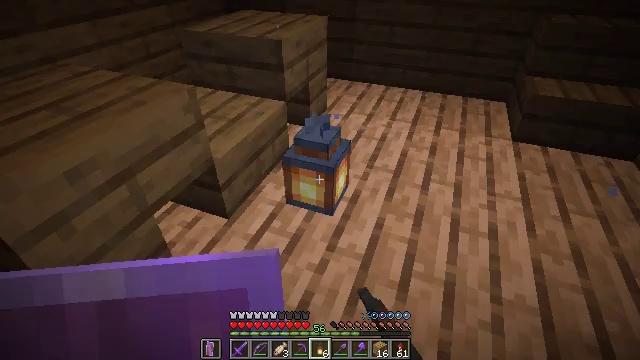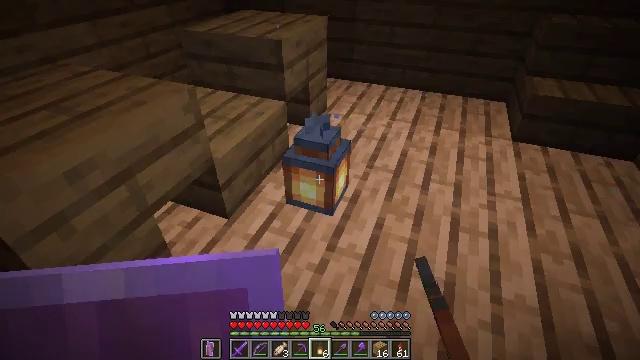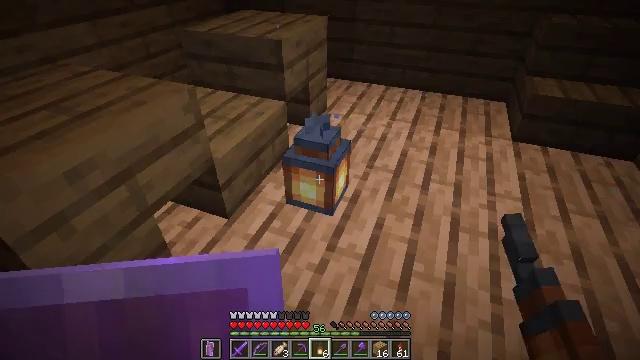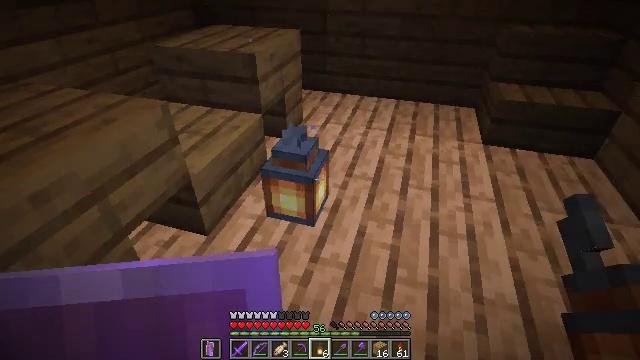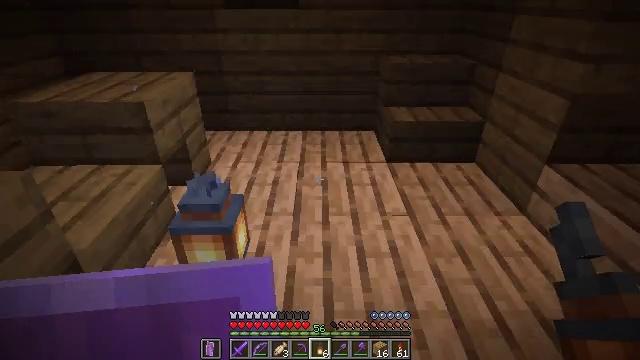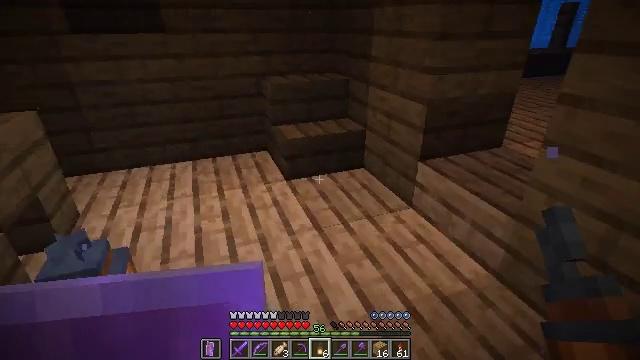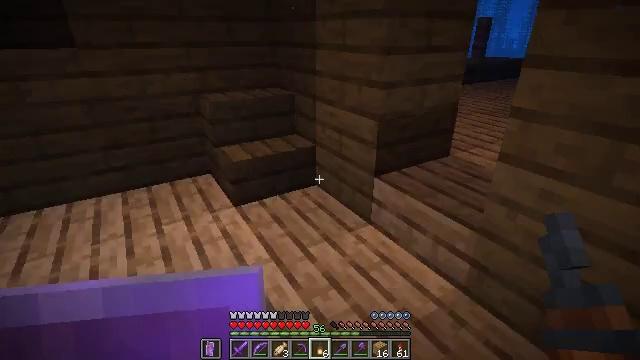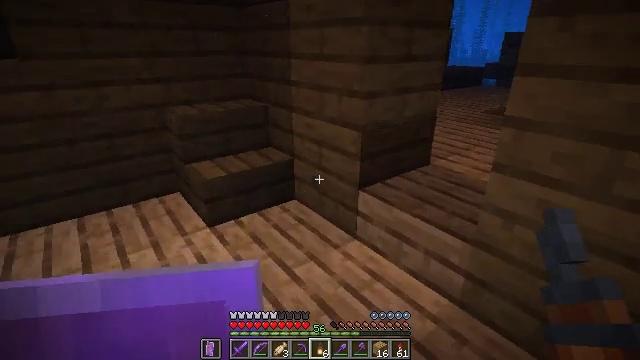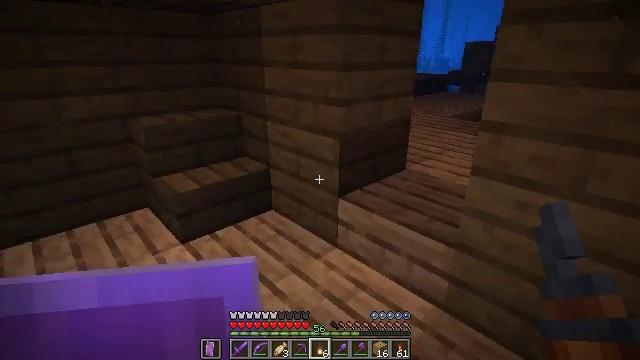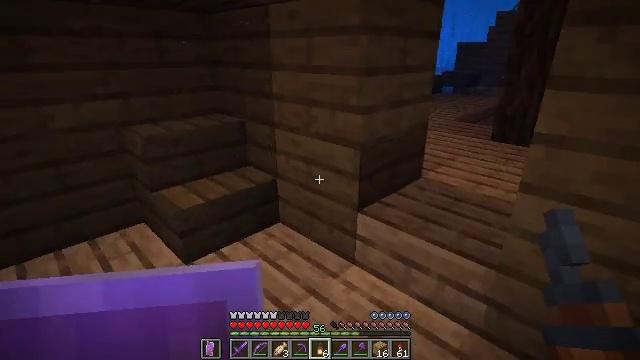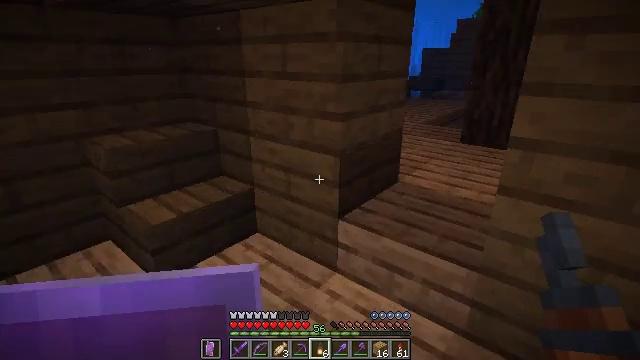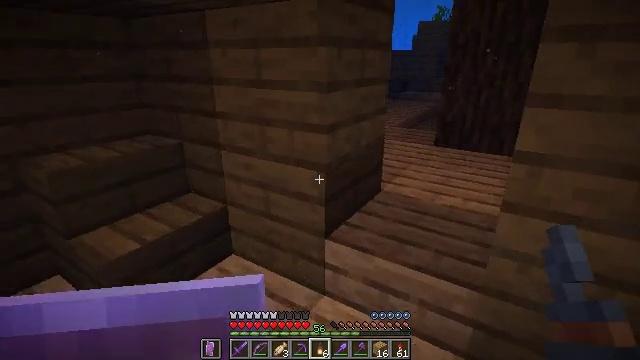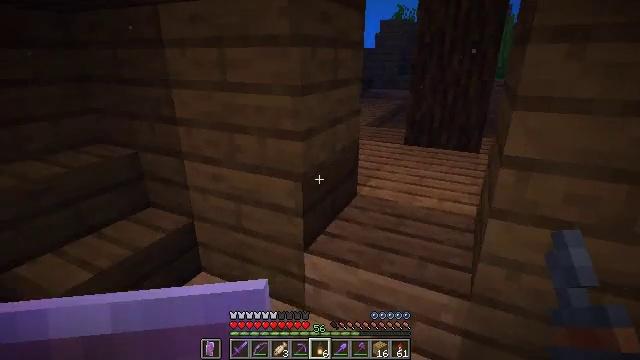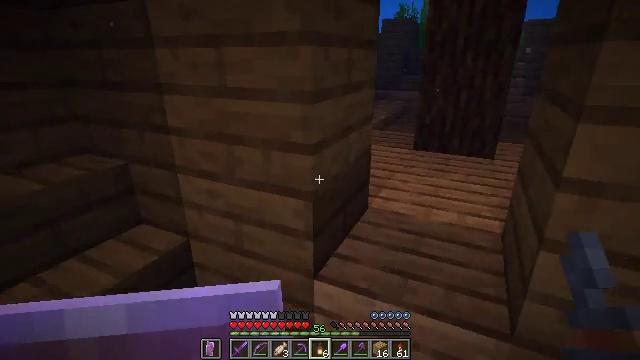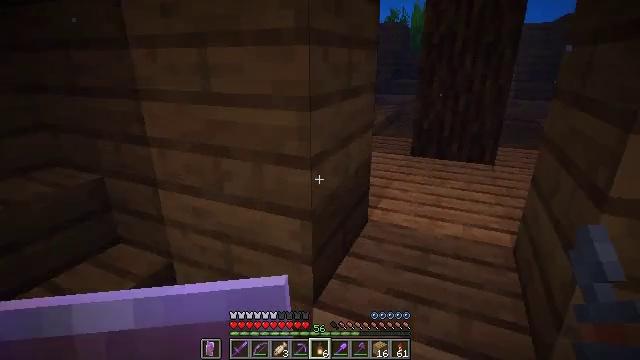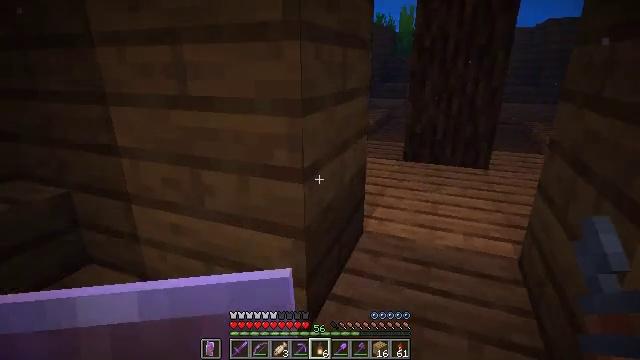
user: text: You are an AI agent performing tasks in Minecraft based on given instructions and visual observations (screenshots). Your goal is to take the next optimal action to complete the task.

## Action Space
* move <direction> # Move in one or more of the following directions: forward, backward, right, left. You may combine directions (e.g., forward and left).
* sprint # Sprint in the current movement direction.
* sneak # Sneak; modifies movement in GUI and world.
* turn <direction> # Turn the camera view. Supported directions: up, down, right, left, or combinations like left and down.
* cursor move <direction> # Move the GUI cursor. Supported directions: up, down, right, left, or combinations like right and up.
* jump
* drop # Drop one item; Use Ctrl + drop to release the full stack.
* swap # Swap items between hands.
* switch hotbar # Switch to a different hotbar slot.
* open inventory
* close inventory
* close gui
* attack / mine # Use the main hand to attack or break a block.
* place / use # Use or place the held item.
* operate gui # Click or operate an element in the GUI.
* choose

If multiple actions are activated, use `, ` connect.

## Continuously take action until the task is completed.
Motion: motion action
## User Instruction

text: Break the jungle slab to collect it.
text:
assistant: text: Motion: no_op
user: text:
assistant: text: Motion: no_op
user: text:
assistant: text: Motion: turn right and up
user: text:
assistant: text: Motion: move forward, turn right and up
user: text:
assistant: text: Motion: move forward, turn right and up
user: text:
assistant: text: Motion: move forward and move left, turn right and up
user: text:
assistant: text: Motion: move forward and move left, turn right and up
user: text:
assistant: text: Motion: move forward and move left, turn right and up
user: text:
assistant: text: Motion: move forward and move left, turn right
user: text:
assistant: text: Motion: move forward, turn right
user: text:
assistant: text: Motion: move forward, turn right
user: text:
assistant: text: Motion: move forward, turn right
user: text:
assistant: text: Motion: move forward
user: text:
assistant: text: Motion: move forward, turn right
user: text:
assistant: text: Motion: move forward, turn right
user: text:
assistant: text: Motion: move forward, turn right
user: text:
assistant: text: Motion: move forward, turn right and up
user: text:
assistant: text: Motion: move forward, turn right and up
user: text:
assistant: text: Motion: move forward, turn right
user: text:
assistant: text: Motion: move forward, turn right and up
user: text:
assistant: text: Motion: move forward, turn right and up
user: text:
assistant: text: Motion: move forward
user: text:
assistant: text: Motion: move forward, jump
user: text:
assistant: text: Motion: move forward, jump
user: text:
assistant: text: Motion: move forward, jump
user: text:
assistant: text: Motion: move forward, turn left, jump
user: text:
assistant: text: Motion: move forward, turn left
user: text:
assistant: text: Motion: move forward
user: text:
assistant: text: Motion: move forward
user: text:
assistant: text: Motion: move forward